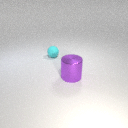
large purple metal cylinder in front of small cyan rubber sphere